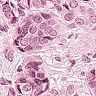
Metastatic tissue present: yes